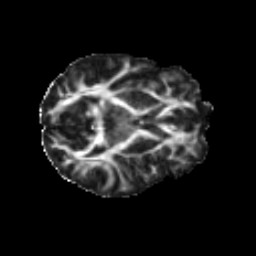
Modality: FA
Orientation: axial
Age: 24
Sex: female
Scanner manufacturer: ge
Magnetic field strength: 3 T
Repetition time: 7.8 s
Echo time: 0.0606 s